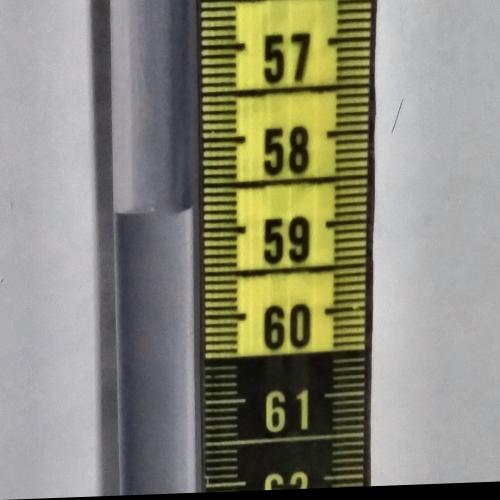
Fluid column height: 58.7 cm